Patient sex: F
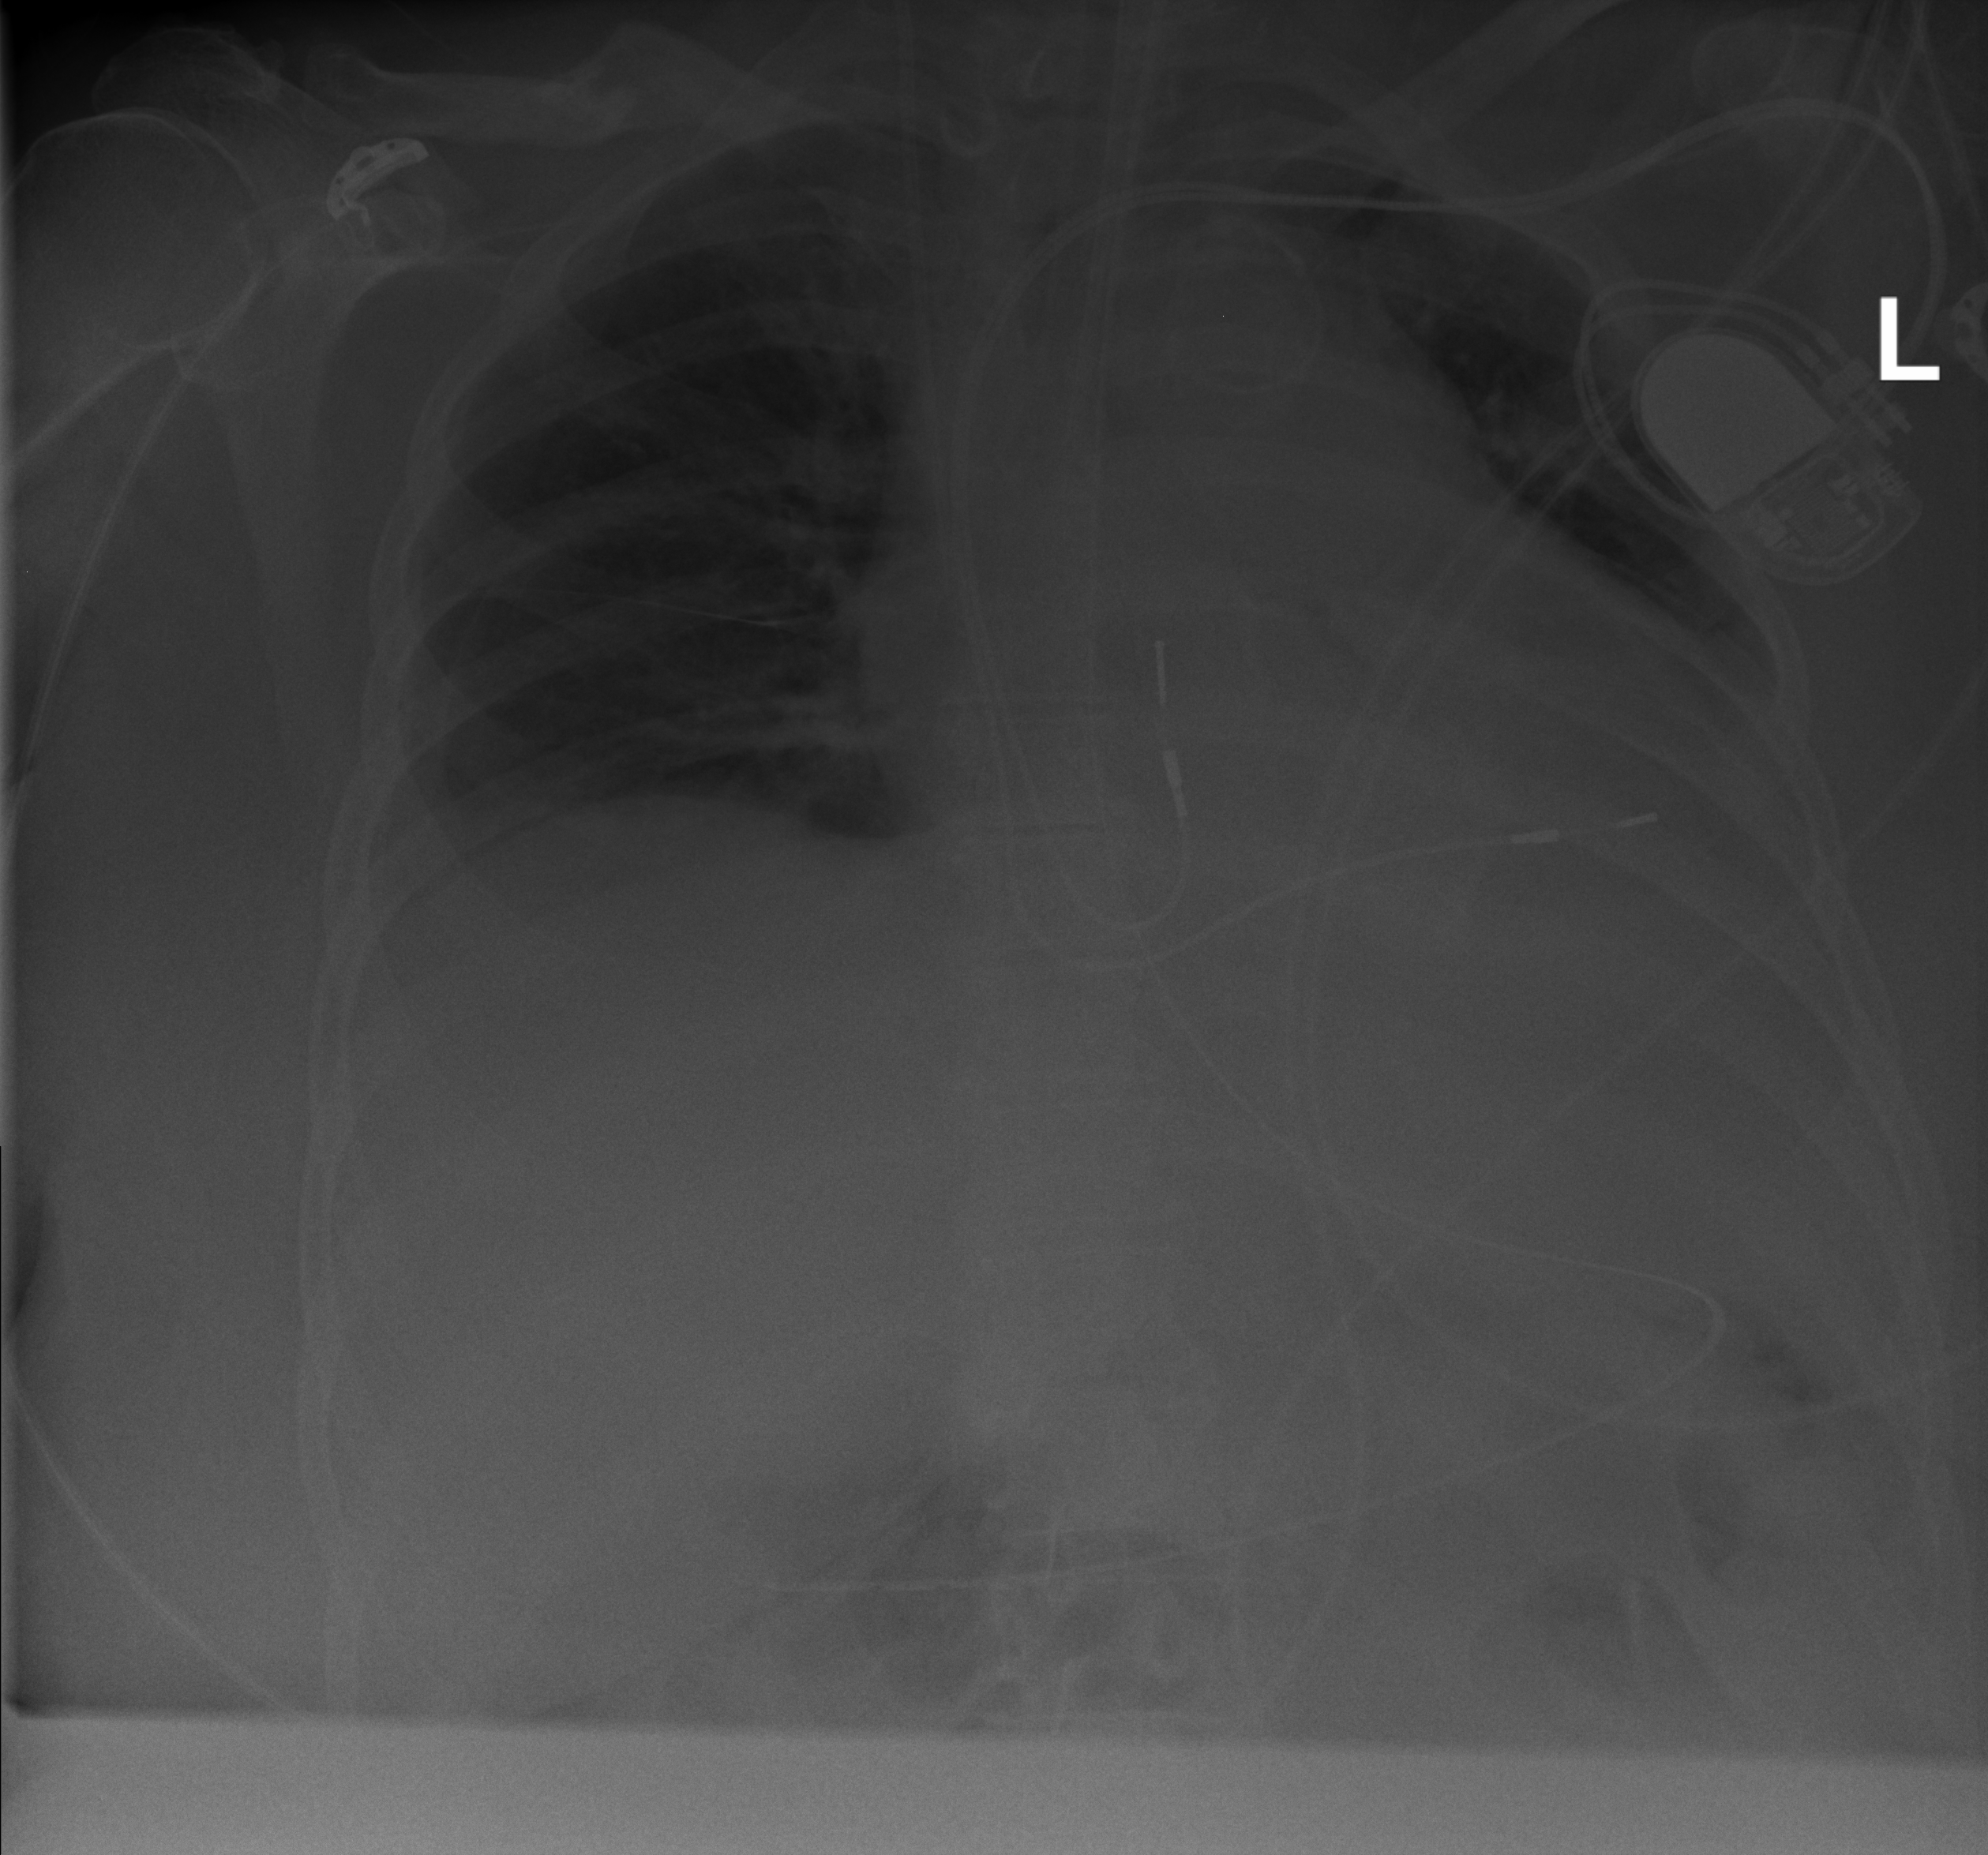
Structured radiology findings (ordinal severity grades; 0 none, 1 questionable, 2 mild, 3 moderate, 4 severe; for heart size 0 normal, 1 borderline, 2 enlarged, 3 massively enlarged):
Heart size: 2
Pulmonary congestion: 0
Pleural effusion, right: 1
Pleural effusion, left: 2
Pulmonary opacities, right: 0
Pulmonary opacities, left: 0
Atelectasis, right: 0
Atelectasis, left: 0